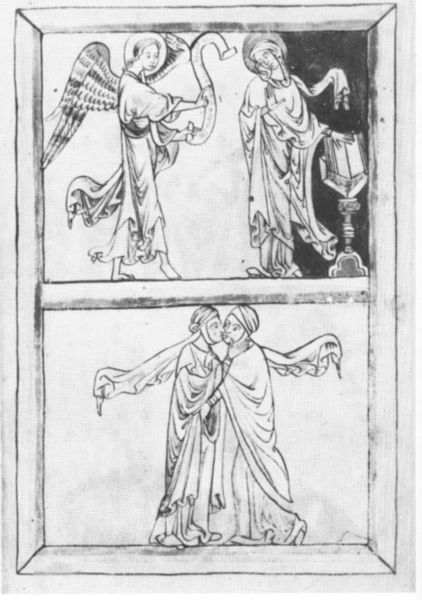
Titel: Psalter (Fragment)
Institution: Cambridge, Emmanuel College
Schlagwörter: feder, flügel, hand, mann, weiß, frauen, menschen, fenster, frau, männer, schwarz, tisch, zeichnung, schleier, haube, bibel, federn, rahmen, kirche, gewand, gewänder, paar, engel, bilder, kuss, küssen, liebe, collage, umarmen, buch, religion, barfuß, druck, schwarz weiss, treffen, buchseite, heiligenschein, christus, christlich, mittelalter, schriftrolle, heilige, maria, erzengel, handschrift, zweiteilig, anna, verkündigung, buchständer, gabriel, buchmalerei, bch, heligenschein, unzucht, uzucht